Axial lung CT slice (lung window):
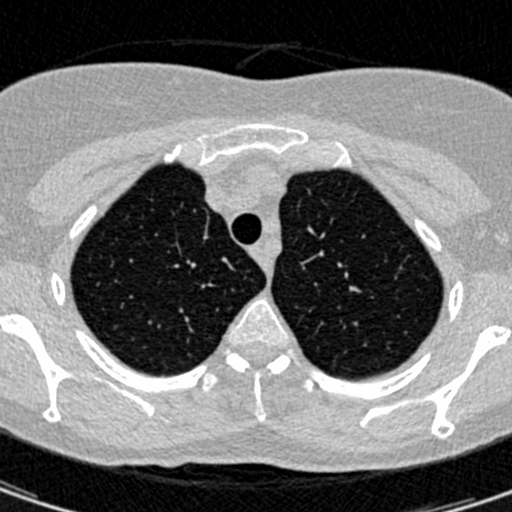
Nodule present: no